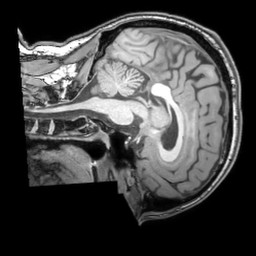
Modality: T1w
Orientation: sagittal
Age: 29
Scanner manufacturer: philips
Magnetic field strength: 3 T
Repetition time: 0.007 s
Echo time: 0.003501 s